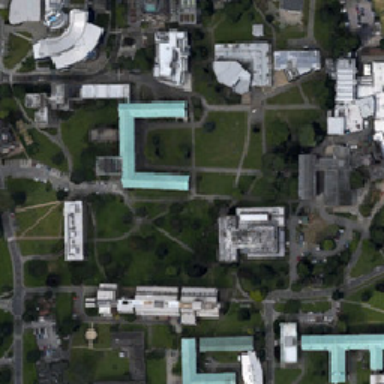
C-shaped educational buildings in the green belt of plants are especially bright .